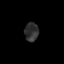
Tissue: skin
Cell type: Epithelial cells
Senescence score: 0.2425
Nuclear area (px): 254
Mean DAPI intensity: 48.106